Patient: sex M, age 75
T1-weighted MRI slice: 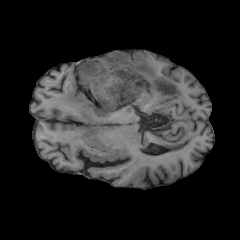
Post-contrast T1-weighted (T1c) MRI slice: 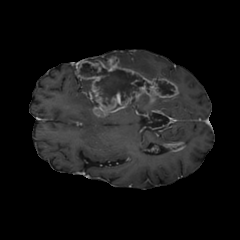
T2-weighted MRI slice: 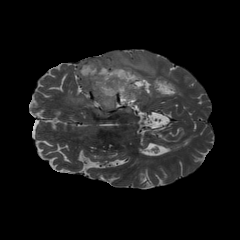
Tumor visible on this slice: yes
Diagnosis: Glioblastoma, IDH-wildtype
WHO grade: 4